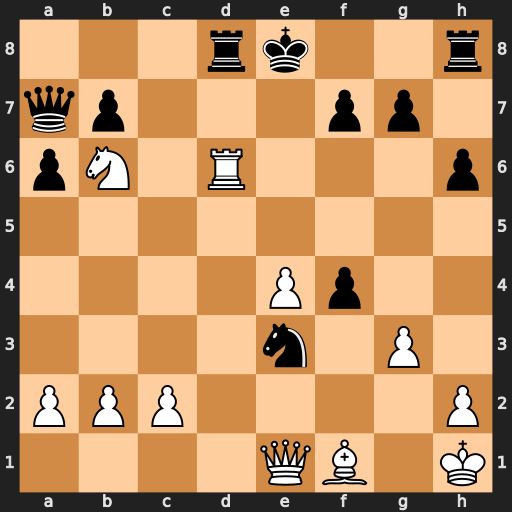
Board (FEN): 3rk2r/qp3pp1/pN1R3p/8/4Pp2/4n1P1/PPP4P/4QB1K
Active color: w
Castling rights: k
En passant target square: -
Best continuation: Rxd8+ Kxd8 Qd2+